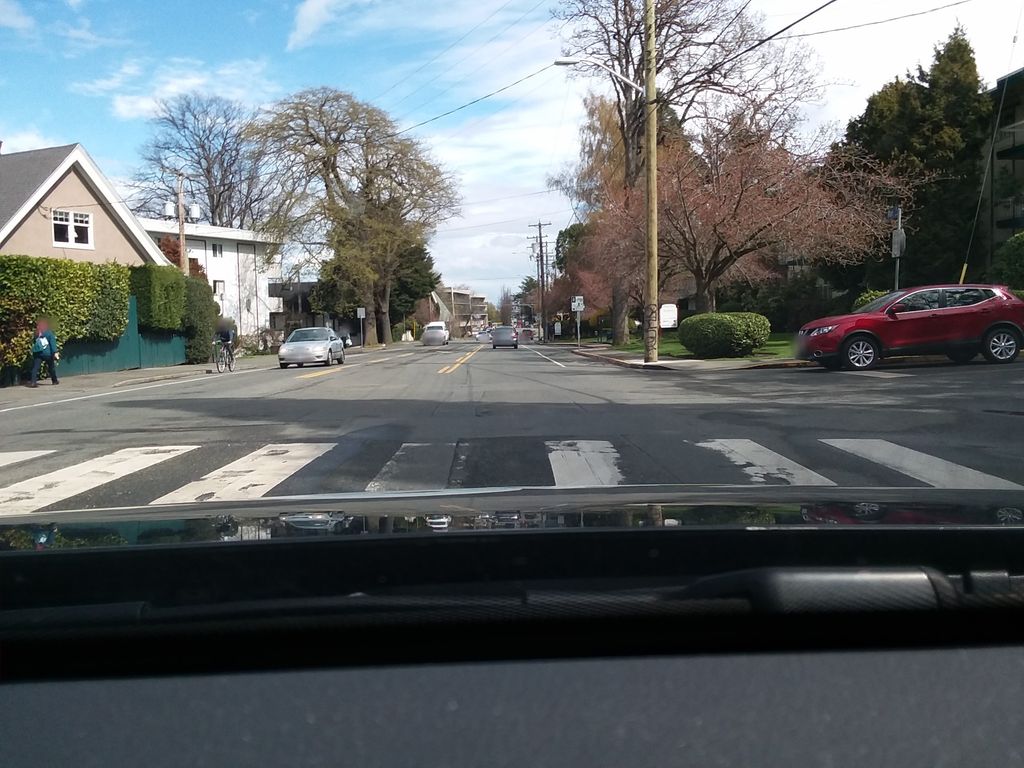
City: victoria